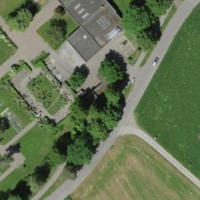
EUNIS habitat code: 53
Species observed at this site:
Larix decidua